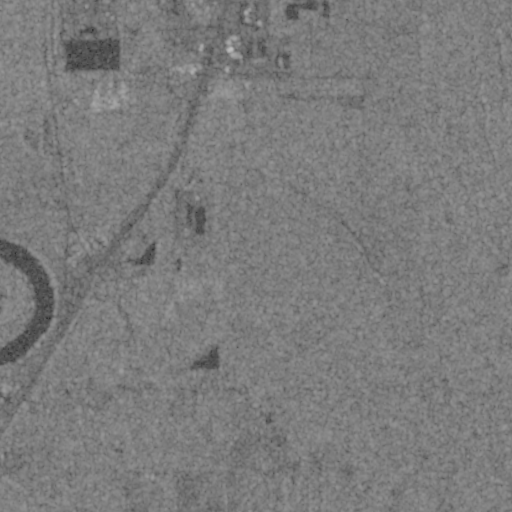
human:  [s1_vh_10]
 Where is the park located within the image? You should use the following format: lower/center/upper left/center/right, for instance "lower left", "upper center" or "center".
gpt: The park is located in the upper center of the image.
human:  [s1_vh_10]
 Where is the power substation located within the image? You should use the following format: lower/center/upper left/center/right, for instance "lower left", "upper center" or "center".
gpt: The power substation is located in the lower left of the image.
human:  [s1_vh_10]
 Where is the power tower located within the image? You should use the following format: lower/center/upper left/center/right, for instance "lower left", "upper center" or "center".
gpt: The power tower is located in the left of the image.
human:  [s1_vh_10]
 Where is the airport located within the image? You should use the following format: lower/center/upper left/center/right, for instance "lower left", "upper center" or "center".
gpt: There is no airport in the image.

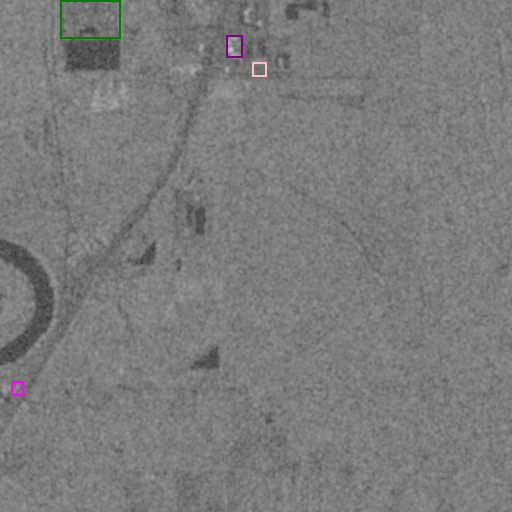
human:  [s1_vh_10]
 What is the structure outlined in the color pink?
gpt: The structure outlined in pink is a park.
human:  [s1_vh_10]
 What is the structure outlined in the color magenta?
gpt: The structure outlined in magenta is a power substation.
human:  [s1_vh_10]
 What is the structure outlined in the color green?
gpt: The structure outlined in green is a wastewater plant.
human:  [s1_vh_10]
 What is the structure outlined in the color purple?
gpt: The structure outlined in purple is a building.
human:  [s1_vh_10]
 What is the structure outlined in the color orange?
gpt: There is no orange outline.